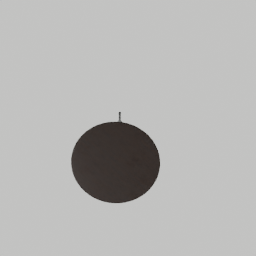
Label: furniture